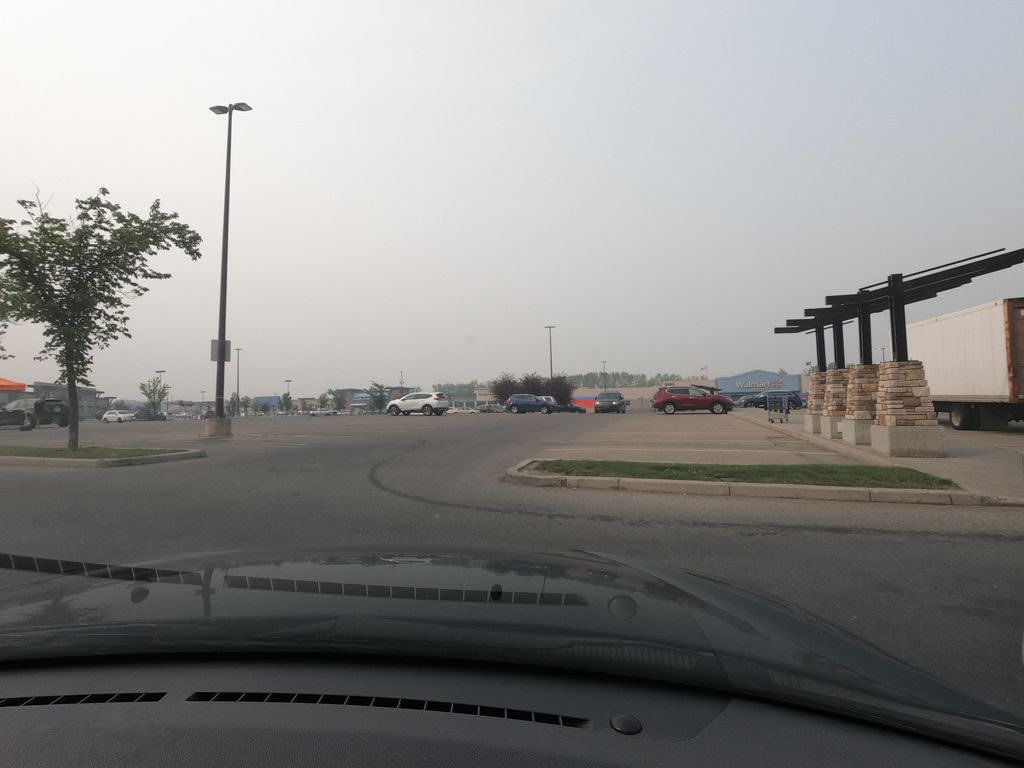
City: calgary